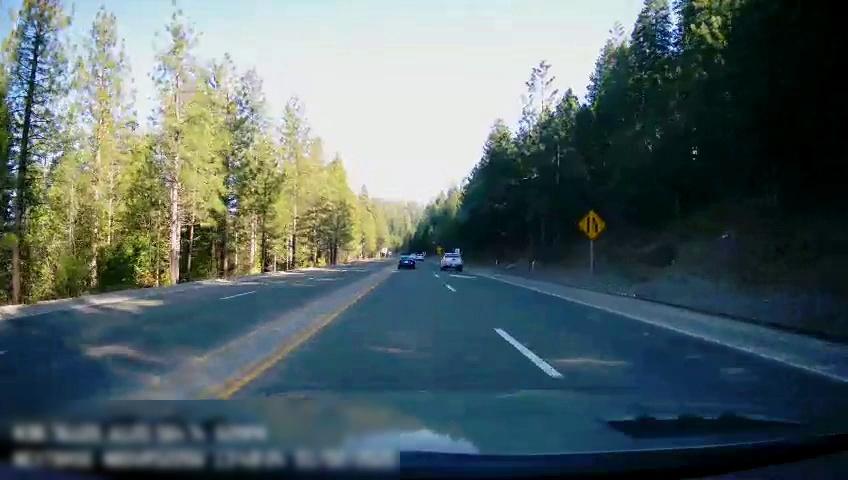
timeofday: Day
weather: Sunny
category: Drivable Space
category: Vehicles | Car
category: Vehicles | Truck
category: Lanes | Alternate Lane
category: Lanes | Current Lane
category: Lanes | Current Lane
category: Lanes | Current Lane
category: Lanes | Opposite Lane
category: Lanes | Opposite Lane
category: Lanes | Opposite Lane
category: Traffic | Signs